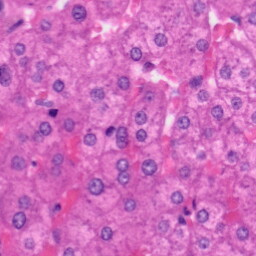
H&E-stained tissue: Liver